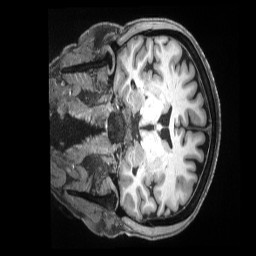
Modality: T1w
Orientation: coronal
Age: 59
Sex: female
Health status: ill
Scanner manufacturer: siemens
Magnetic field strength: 3 T
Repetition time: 2.5 s
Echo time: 0.00181 s